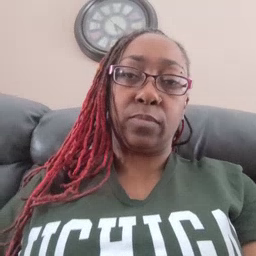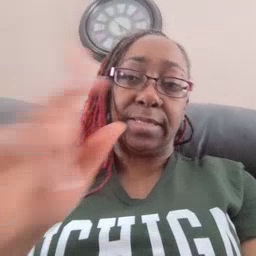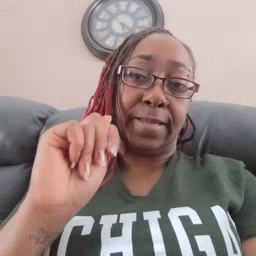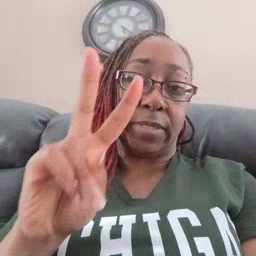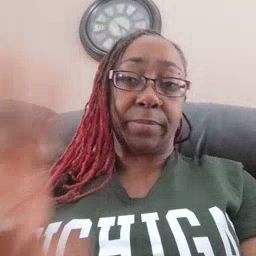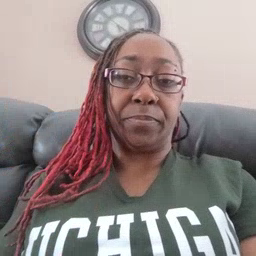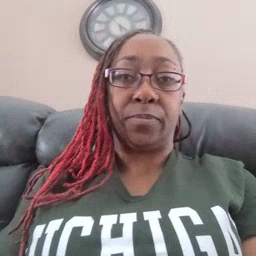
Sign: TV